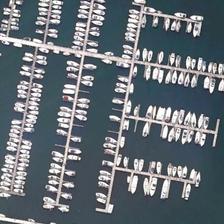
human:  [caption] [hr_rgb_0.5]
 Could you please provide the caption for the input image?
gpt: many white boats are orderly in a port .

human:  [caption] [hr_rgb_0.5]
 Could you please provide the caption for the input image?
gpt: many white boats are orderly in a port .

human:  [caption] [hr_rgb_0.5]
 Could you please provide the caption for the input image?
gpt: many white boats are orderly in a port .

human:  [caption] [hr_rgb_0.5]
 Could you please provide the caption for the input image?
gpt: many white boats are orderly in a port .

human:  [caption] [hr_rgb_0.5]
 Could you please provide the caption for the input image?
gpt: many white boats are orderly in a port .